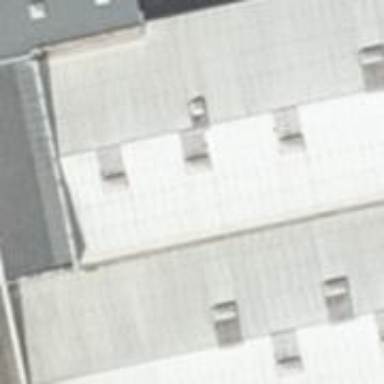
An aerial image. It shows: Commercial building housing car repair shop.